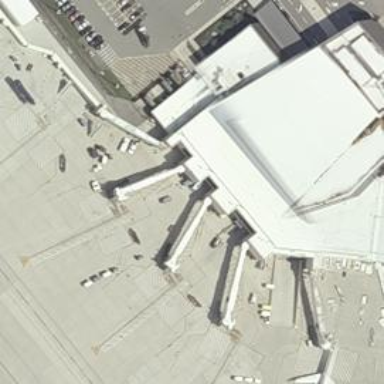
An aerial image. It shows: Airport gate.